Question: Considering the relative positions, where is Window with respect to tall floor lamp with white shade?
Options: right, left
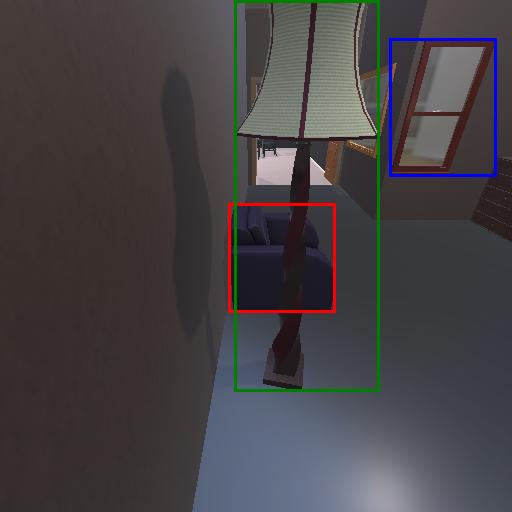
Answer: right